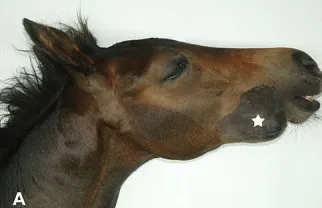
Swelling on the right mandible.
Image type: medical_photograph (other_medical_photograph)